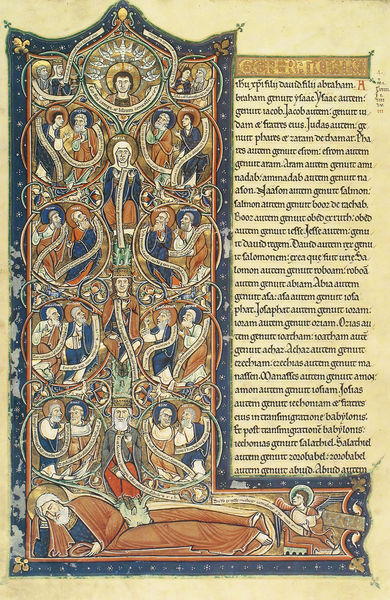
Titel: Bibel von St. Bertin, Kapuziner Bibel, Bd. 4
Institution: Paris, Bibliothèque Nationale
Schlagwörter: blau, gemälde, gott, himmel, mann, schlaf, menschen, braun, frau, männer, schmuck, zeichnung, rot, malerei, ornament, bibel, rahmen, gold, vater, verbindung, blatt, krone, kreis, rund, engel, ranken, schrift, papier, liegen, schlafen, vergilbt, figuren, könig, inschrift, ornamente, verzierung, buch, vergoldet, glaube, wurzel, seite, illustration, text, kreise, initiale, gebet, buchseite, pergament, heiligenschein, christus, jesus, mittelalter, heiliger, heilige, lilien, heilig, ornamentik, maria, david, miniatur, petrus, ziege, christentum, handschrift, latein, lateinisch, frontispiz, schriftband, initial, mer, apostel, abraham, buchmalerei, autograph, evangeliar, jesse, codex, nimben, stammbaum, wurzel jesse, manuskript, illuminiert, jacob, abstammung, mitelalter, l, liuthar, schrfitband, geschnirkel